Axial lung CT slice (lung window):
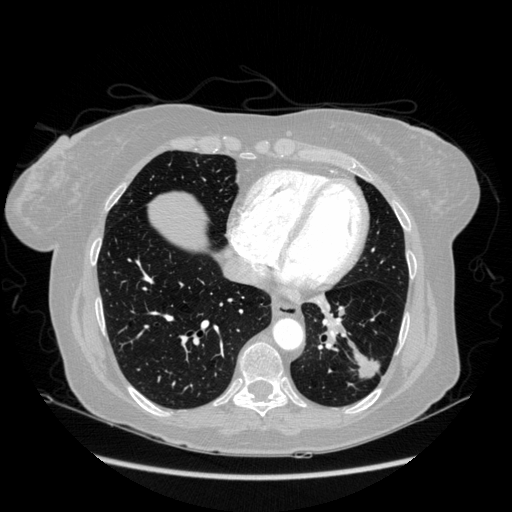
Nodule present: yes
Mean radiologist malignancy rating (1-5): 4.5